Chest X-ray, PA view. Patient: 31 years old, sex F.
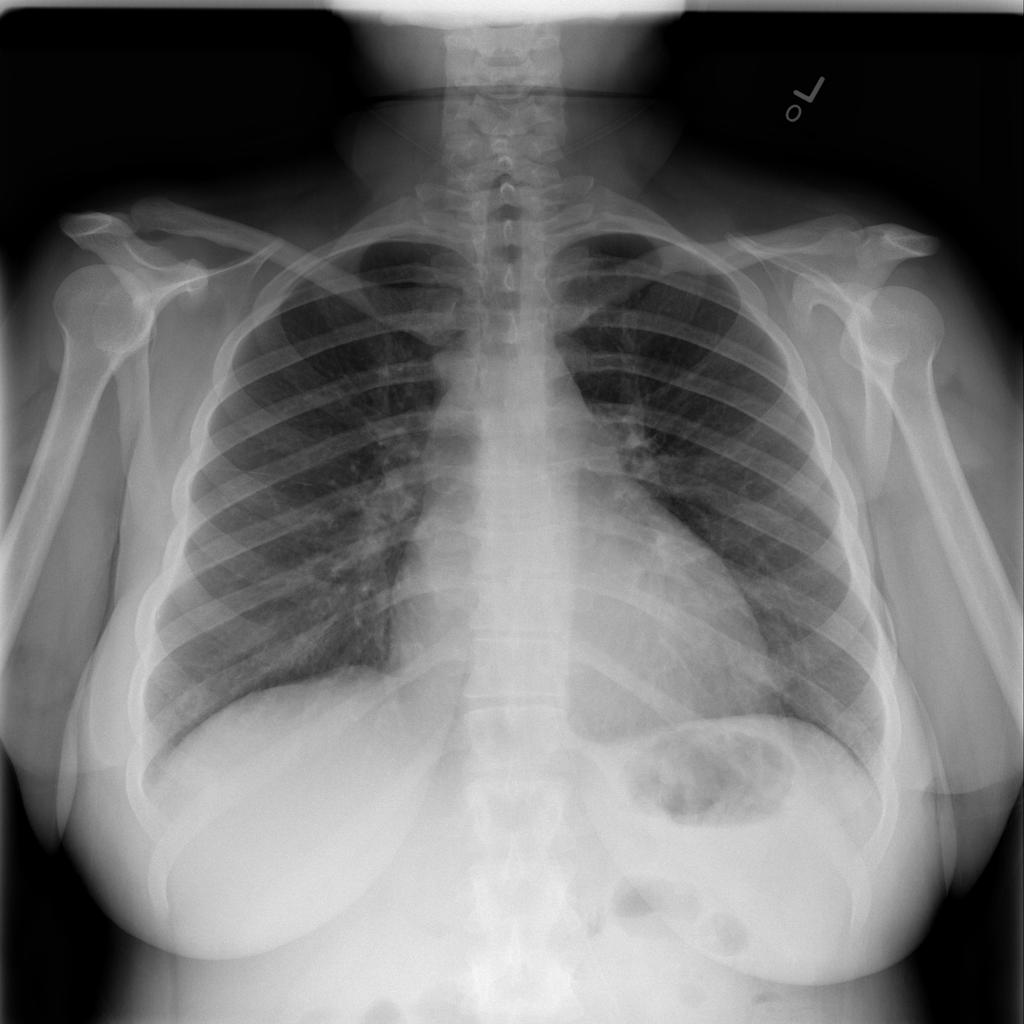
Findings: Infiltration